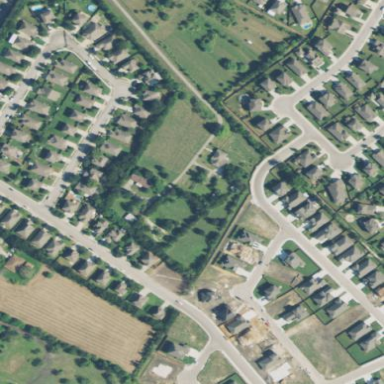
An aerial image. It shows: Residential neighbourhood consisting of single-family homes in subdivision area.